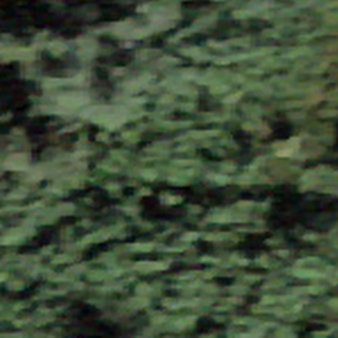
Label: other